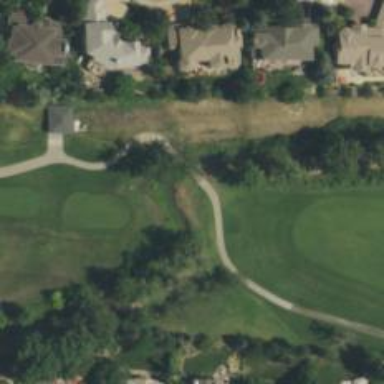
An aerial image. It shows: Service road that serves as golf cart path on bridge. It is designated for golf carts.